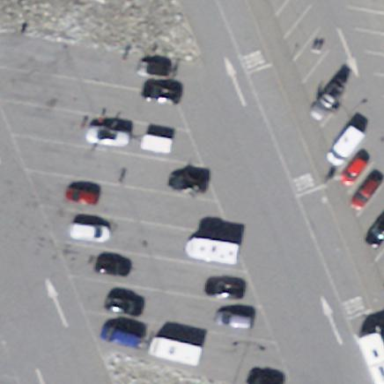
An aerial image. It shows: Designated parking area for tourist buses with designated surface.